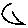
Label: moon